Field crop: maize
Growth stage: 1
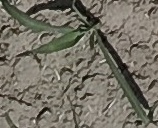
Species: sorghum